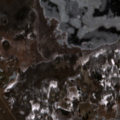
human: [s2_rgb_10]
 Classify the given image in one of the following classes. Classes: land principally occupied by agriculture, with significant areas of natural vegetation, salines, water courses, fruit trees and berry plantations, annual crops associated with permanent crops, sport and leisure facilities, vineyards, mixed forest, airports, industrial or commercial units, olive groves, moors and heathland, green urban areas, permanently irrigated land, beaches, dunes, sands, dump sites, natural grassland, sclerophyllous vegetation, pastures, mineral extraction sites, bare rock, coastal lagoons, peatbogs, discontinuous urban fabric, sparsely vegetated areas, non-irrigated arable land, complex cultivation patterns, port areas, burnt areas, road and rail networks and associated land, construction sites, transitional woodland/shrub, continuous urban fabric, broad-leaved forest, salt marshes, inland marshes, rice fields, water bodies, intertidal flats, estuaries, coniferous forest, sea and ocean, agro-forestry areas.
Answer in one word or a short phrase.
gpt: pastures, complex cultivation patterns, land principally occupied by agriculture, with significant areas of natural vegetation, broad-leaved forest, inland marshes, water bodies